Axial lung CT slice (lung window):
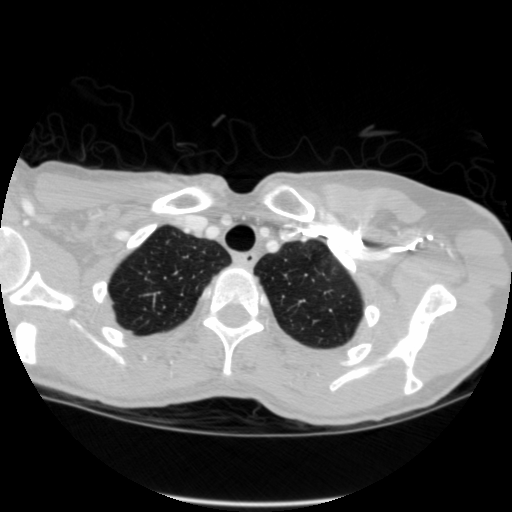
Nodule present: no